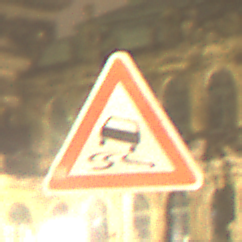
Verkehrszeichen: SchleuderOderRutschgefahr
Umgebung: Outdoor, Urban
Tageszeit: Night
Wetter: Overcast
Licht: Artificial
Jahreszeit: NotSpecified
Kontrast: HighContrast